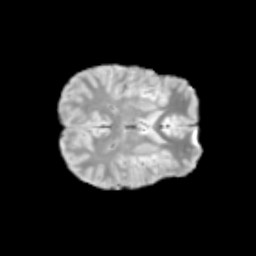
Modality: T2w
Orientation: axial
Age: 13
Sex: male
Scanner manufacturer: siemens
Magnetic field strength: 3 T
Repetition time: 3.8 s
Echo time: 0.07 s